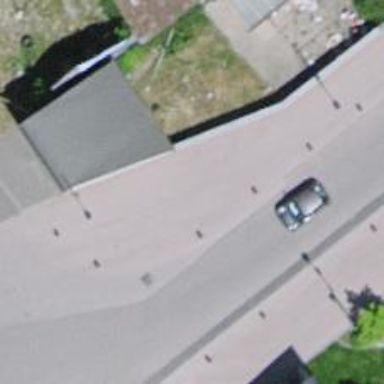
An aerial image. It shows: Sidewalk.